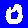
Digit: 0